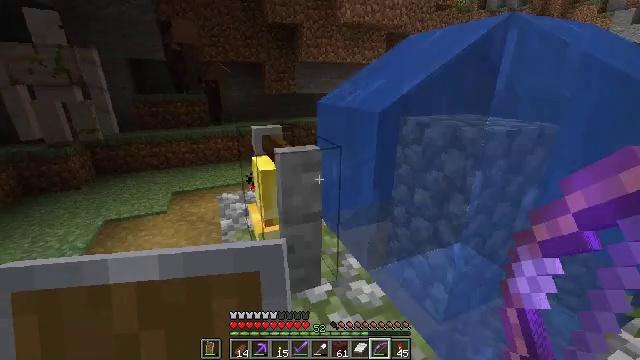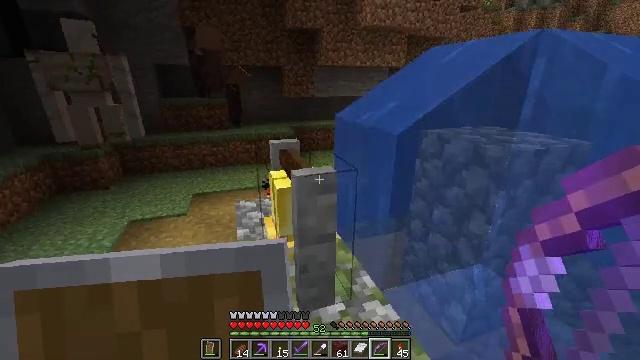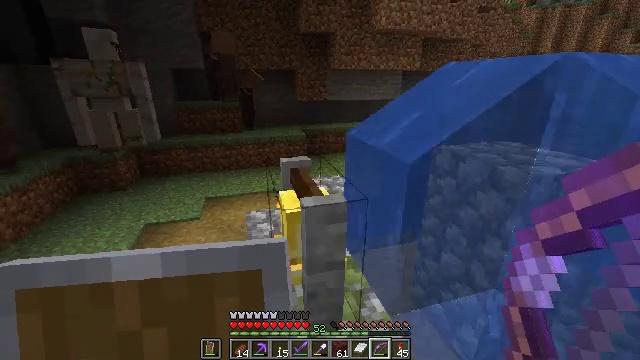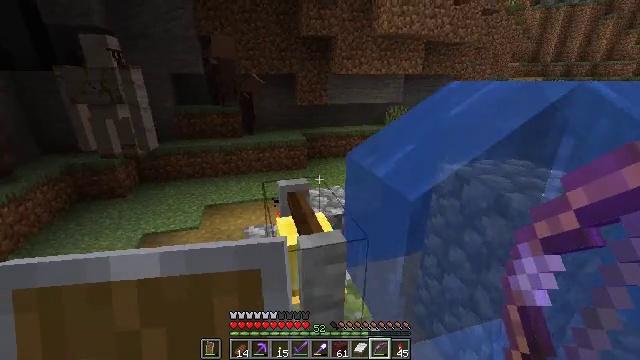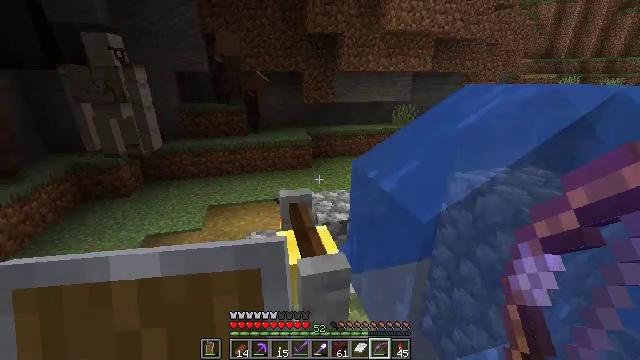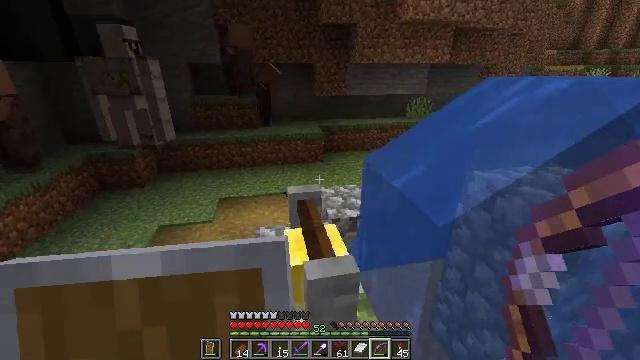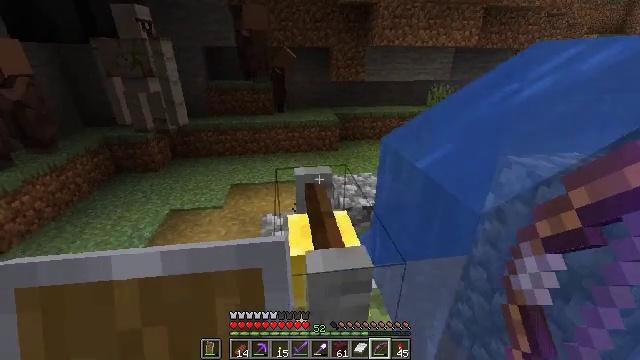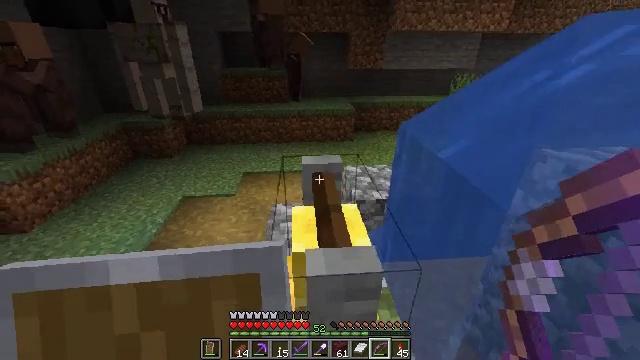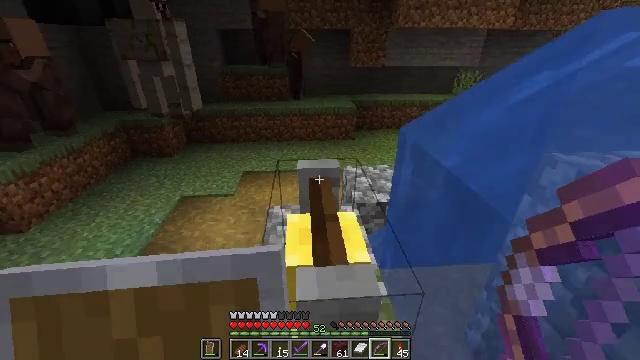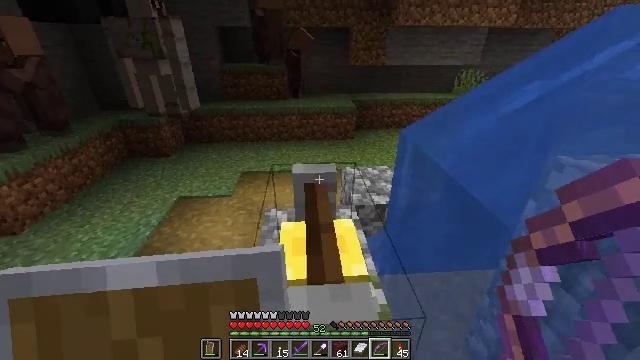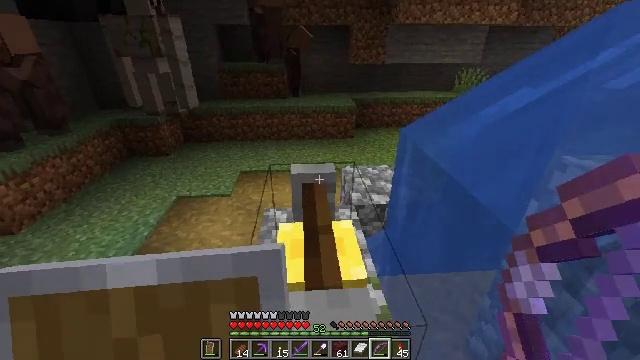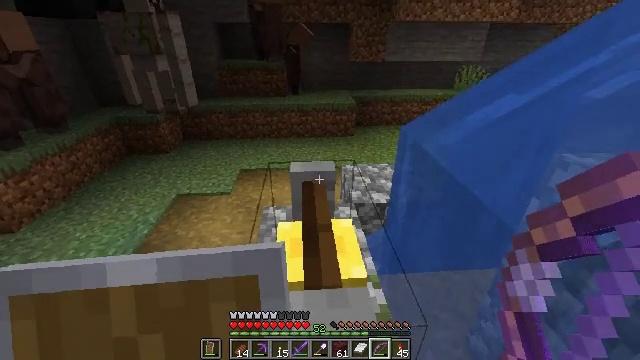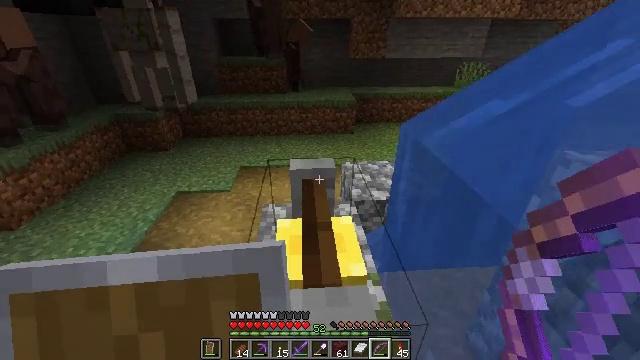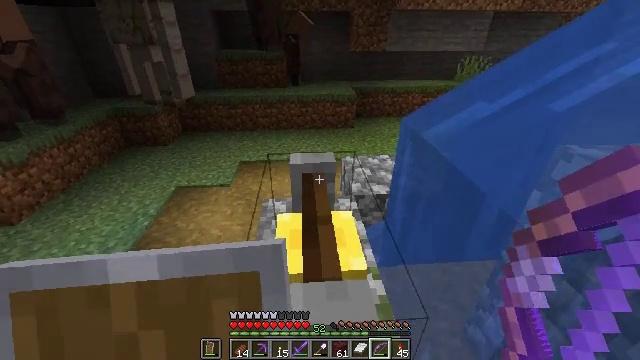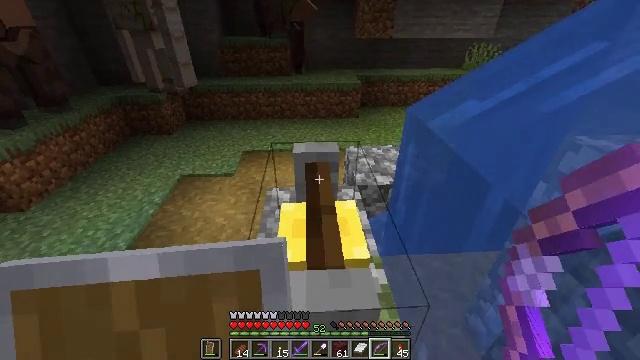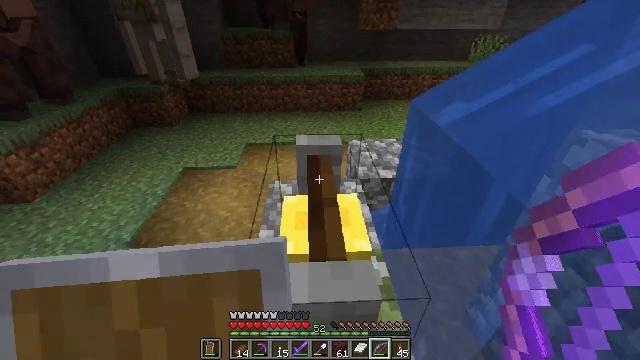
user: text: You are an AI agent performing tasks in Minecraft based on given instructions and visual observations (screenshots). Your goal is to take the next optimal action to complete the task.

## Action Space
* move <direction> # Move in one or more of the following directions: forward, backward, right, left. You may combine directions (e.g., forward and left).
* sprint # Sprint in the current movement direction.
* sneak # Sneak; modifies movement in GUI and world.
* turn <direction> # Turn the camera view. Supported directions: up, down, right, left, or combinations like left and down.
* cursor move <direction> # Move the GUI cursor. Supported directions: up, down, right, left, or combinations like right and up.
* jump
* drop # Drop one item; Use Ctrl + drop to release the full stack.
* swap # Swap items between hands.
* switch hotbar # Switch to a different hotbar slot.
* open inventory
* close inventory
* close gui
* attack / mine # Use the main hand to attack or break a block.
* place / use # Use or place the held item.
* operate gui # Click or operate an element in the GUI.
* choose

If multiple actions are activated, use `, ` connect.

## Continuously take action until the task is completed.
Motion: motion action
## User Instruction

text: Left click on the bell to mine it.
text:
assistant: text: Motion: move forward, turn left, jump
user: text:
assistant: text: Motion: move forward, turn left, jump
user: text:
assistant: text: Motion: move forward, jump
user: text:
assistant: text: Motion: move forward, turn left
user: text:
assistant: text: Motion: turn left and down
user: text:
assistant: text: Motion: turn left and down
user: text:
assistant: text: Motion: turn left and down
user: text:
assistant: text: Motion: no_op
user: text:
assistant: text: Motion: no_op
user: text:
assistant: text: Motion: no_op
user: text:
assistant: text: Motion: no_op
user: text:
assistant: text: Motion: no_op
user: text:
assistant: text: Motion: turn down
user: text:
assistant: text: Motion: turn down
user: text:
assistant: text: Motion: turn down
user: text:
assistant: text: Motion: turn down
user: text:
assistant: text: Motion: turn down
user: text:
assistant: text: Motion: no_op
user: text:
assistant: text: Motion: no_op
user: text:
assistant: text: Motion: no_op
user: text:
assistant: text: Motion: no_op
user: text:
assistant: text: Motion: no_op
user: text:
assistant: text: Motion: no_op
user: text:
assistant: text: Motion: no_op
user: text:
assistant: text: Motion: no_op
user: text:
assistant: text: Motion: no_op
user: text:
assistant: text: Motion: no_op
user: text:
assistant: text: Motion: no_op
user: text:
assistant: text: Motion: no_op
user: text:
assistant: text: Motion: no_op